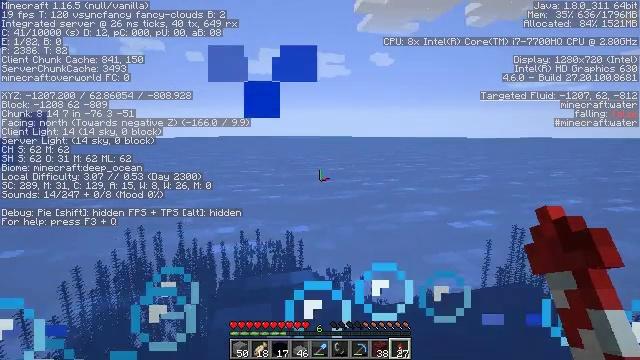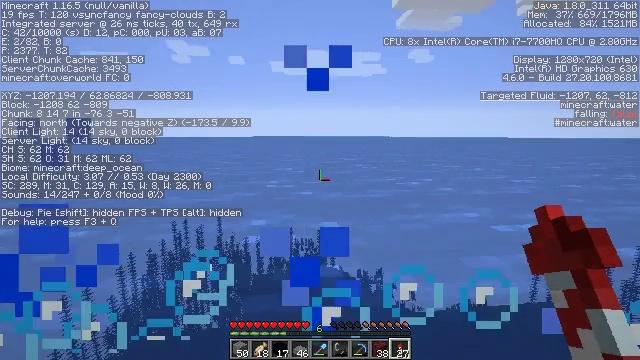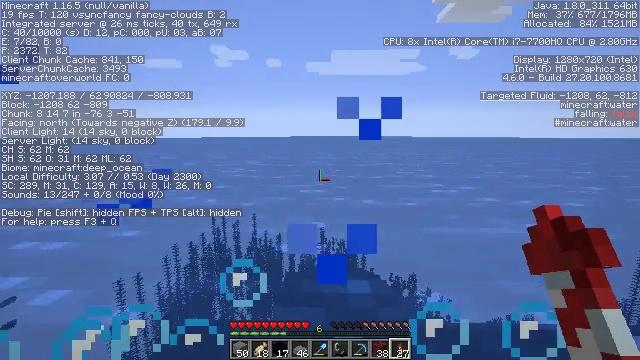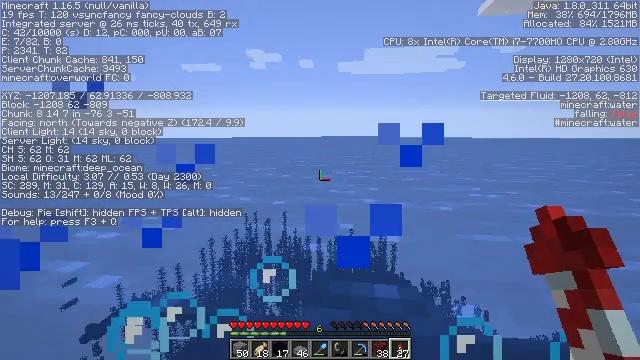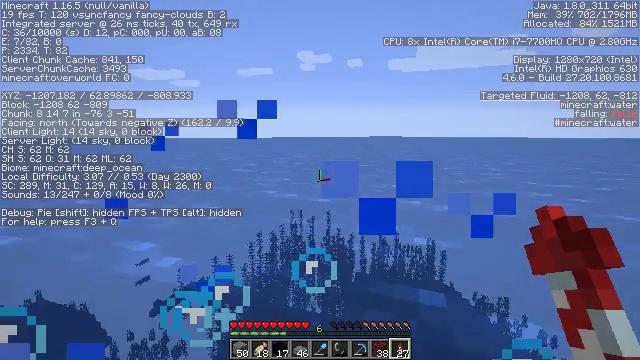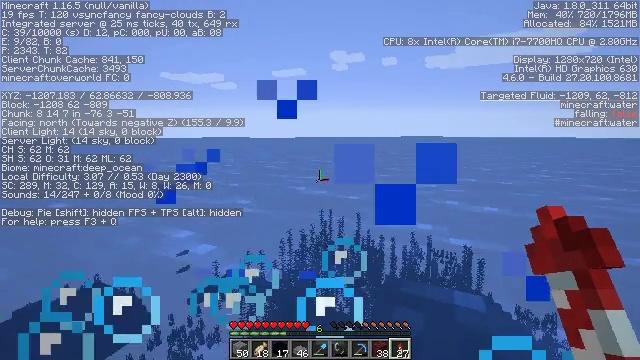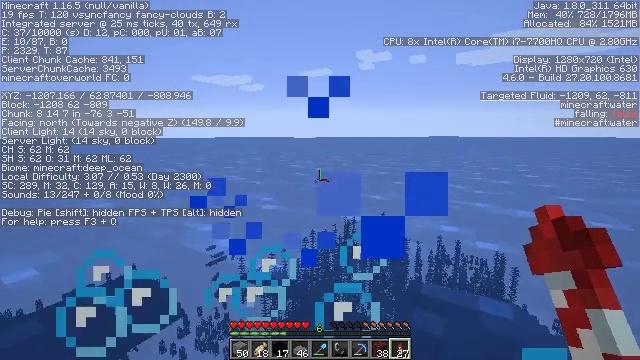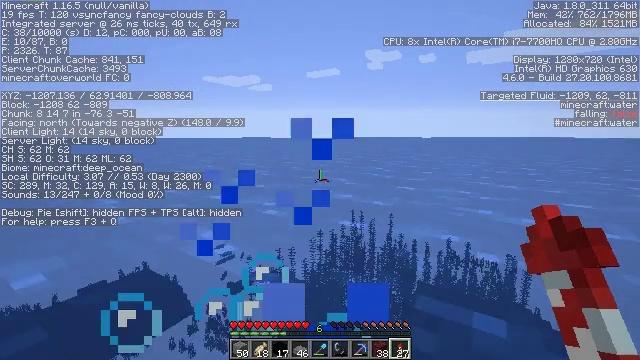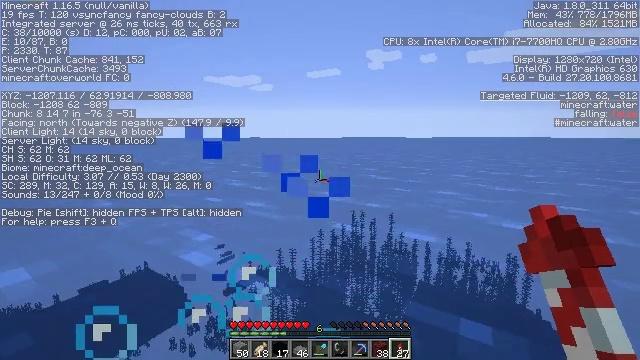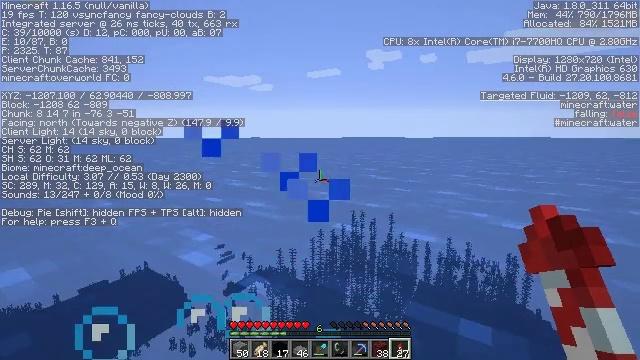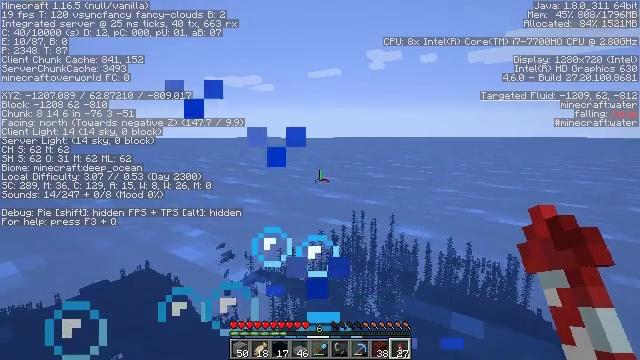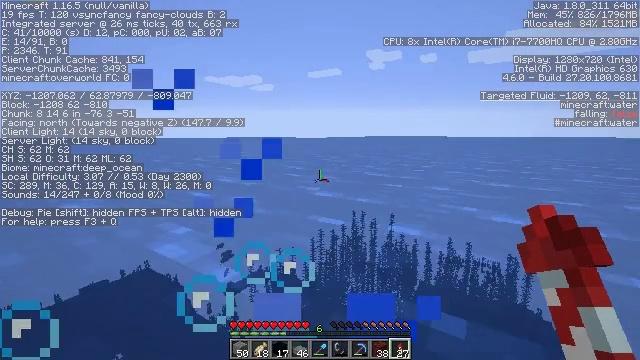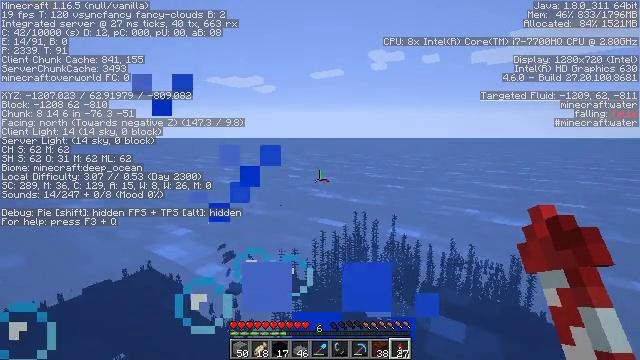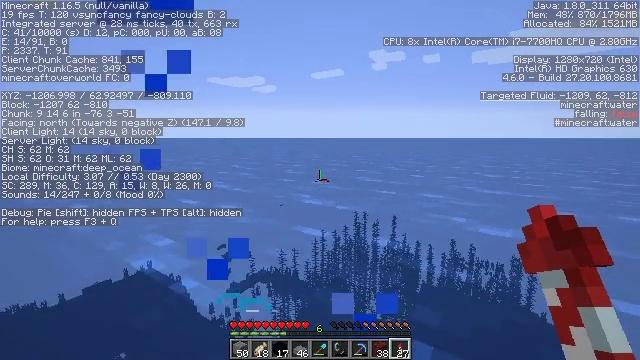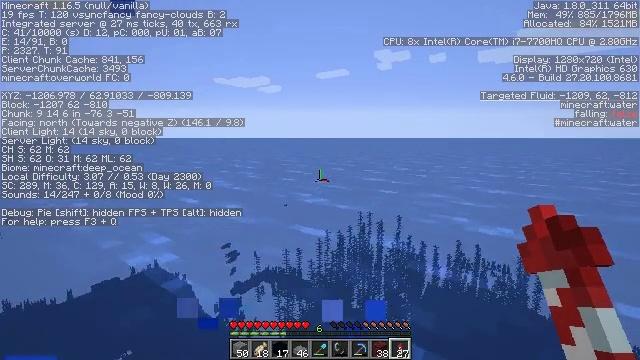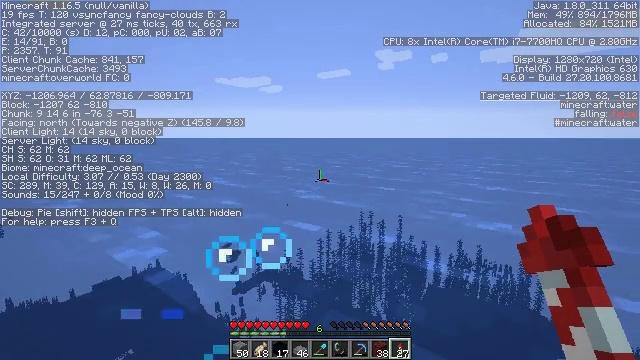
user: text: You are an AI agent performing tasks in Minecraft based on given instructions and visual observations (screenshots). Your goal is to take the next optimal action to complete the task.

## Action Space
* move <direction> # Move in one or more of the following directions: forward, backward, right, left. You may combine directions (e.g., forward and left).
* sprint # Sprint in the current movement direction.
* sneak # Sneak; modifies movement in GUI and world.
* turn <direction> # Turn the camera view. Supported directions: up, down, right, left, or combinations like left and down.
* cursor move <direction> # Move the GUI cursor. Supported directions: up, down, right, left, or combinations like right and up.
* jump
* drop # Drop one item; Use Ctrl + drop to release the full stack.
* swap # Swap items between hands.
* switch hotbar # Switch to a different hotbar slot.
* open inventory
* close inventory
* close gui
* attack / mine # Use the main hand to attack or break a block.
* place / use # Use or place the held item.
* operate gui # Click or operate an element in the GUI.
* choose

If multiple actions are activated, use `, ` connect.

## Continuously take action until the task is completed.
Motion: motion action
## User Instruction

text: Left click to mine black concrete powder.
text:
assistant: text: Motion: turn left, jump
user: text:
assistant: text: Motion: turn left, jump
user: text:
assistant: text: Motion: move right, turn left, jump
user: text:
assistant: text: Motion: move right, turn left, jump
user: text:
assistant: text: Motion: move right, turn left, jump
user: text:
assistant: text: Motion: move right, turn left, jump
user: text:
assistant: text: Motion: move right, turn left, jump
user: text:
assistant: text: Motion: move right, jump
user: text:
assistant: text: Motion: move right, jump
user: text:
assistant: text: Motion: move right, jump
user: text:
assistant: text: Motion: move right, jump
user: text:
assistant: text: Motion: move right, jump
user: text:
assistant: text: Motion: move right, jump
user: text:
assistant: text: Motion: move right, turn left, jump
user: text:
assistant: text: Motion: move right, jump
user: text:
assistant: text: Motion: move forward and move right, jump
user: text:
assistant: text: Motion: move forward and move right, jump
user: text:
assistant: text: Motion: move forward and move right, jump
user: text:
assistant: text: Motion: move forward and move right, turn right, jump
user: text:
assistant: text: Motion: move forward and move right, turn right, jump
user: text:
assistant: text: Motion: move forward and move right, turn right, jump
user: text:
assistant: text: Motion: move forward and move right, turn right, jump
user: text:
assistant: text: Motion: move forward and move right, jump
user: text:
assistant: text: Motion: move forward, jump
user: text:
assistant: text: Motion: move forward, jump
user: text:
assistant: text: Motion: move forward, jump
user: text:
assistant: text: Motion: move forward, jump
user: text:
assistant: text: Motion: move forward, jump
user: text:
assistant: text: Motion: move forward, jump
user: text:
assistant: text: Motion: move forward, jump